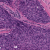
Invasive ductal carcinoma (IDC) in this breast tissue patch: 0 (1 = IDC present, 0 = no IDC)